Question: I love Notepad++. It does everything I need it to do. I don't need a fancy IDE, I do compiling with makefiles from the command line, and the projects I work on aren't insanely huge, they have just grown beyond being small. This image describes my problem pretty well:

Is there any plugin for Notepad++ that allows you to open your project at once using a simple project file? It should provide some sort of tree view browsing of your project with the files you added to the project (so no *.pyc's and stuff), and not do a whole lot more.
---
If it turns out to be impossible to add this to Notepad++ then I'm willing to actually try out a different editor that supports this but isn't a complete, heavy IDE. So answers suggesting a different but similar editor are also welcome.
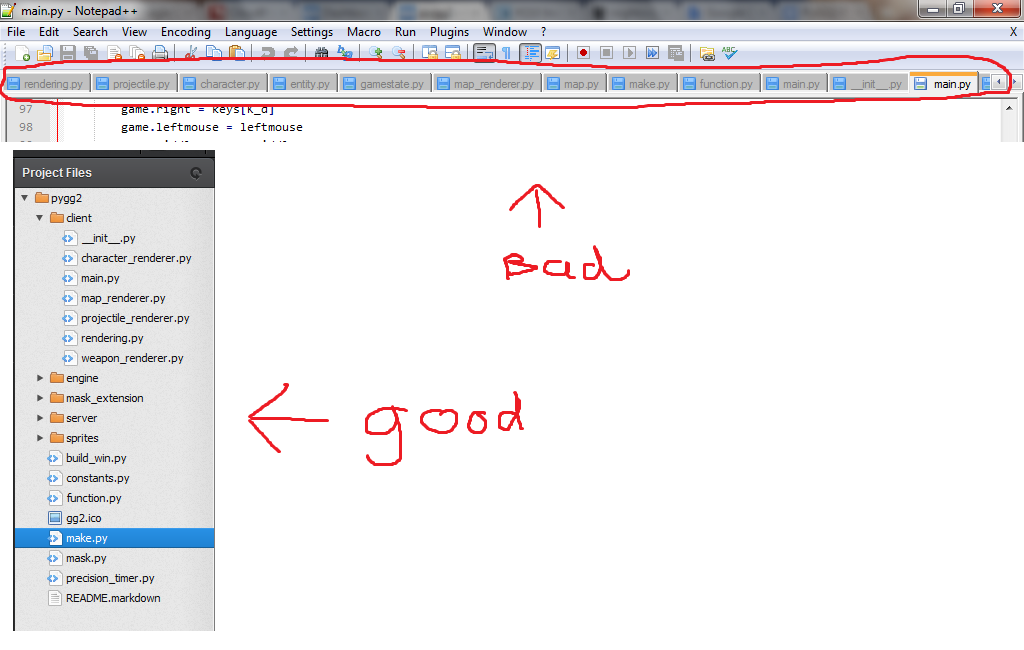
Answer: No need for plugin. And NPP does this good and more. So no need to go to other editor.
Go to - -
See more details <URL>